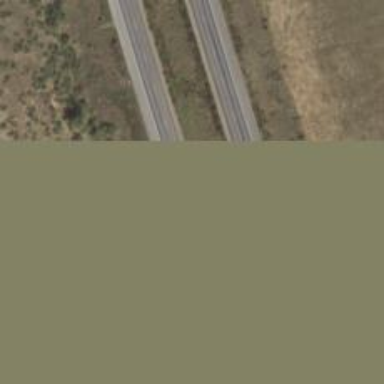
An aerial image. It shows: Trunk highway with expressway features.